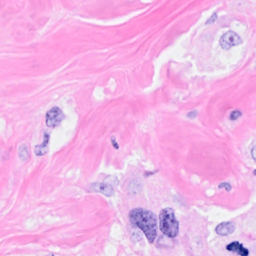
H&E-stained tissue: Breast